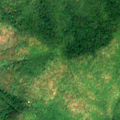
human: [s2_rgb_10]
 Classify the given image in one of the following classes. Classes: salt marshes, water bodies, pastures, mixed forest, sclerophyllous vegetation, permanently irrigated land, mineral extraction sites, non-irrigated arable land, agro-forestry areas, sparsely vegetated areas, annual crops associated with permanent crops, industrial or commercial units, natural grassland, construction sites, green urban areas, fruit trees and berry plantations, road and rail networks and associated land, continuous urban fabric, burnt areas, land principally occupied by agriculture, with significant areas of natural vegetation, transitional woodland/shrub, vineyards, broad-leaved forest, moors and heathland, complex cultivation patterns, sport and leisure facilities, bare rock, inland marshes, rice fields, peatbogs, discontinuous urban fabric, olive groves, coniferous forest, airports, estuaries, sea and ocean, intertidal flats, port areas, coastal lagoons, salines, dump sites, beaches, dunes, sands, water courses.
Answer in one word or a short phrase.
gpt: broad-leaved forest